Question: Is there an equivalent feature in Android studio like Eclipse for "wrap in container"?

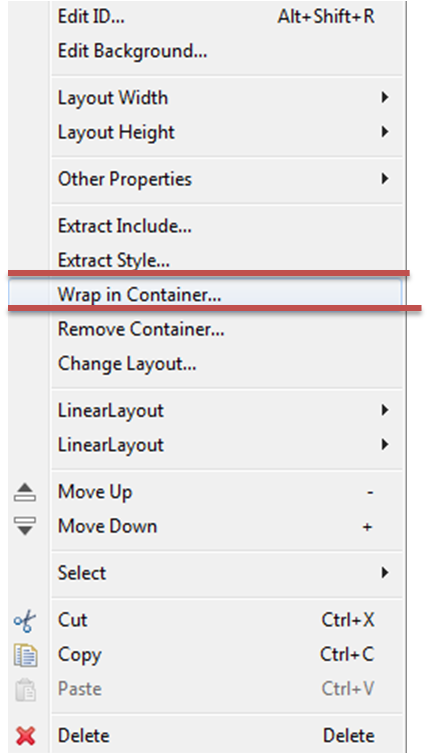
Answer: Currently, Android studio support wrap in content and you can follow this answer: <URL>
You can use soft wrap, first solution is right click on the left of line where show line numbers and check .
<URL>
Another way is set it from:
> File > Settings > Editor > General > Use soft wraps in editor
Also You can set Right margin for your editor from :
> File > Settings > Editor > Code Style > Right margin (columns)